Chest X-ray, PA view. Patient: 28 years old, sex M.
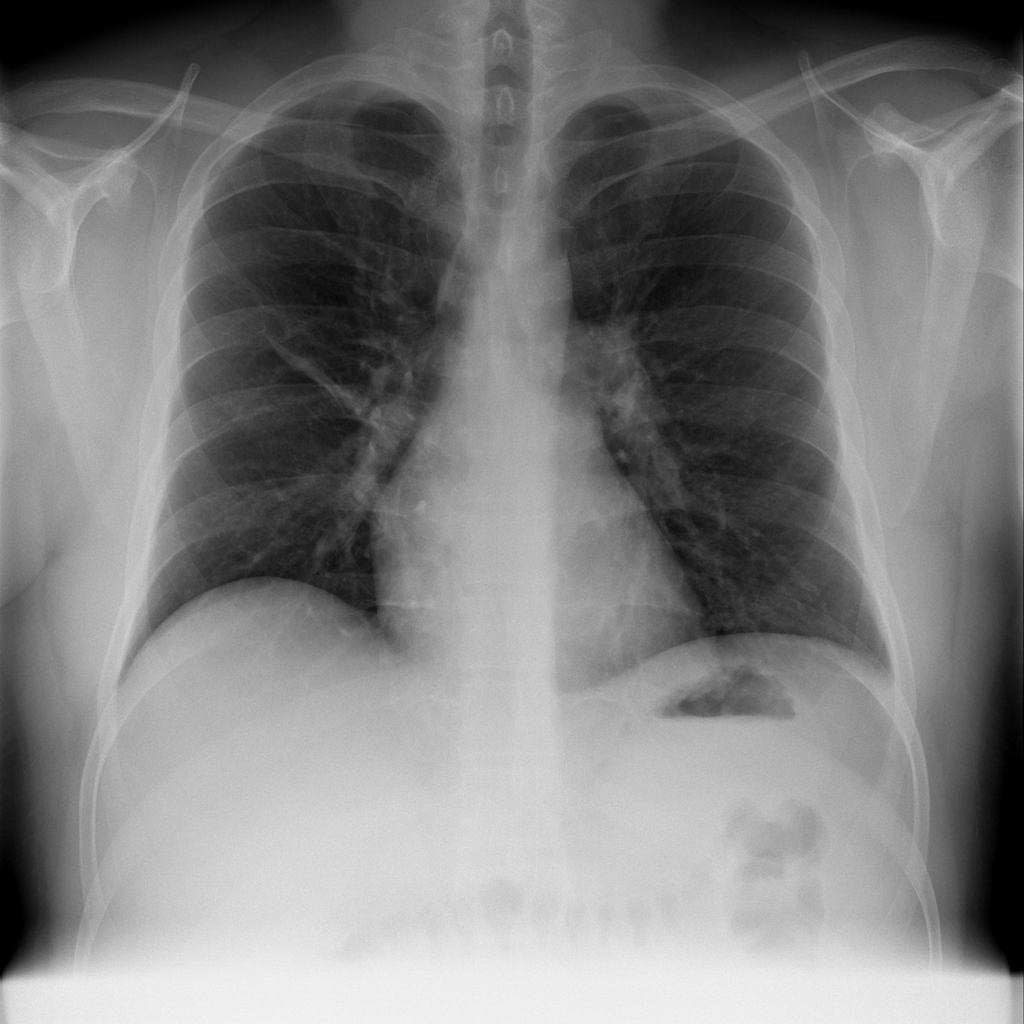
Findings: No Finding